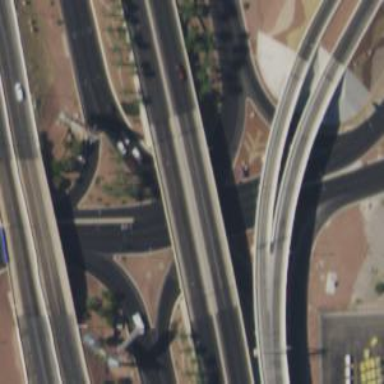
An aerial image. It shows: Asphalt motorway link.